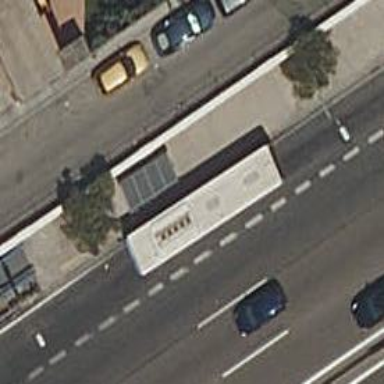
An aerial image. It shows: Bus stop with shelter. It is platform for public transport.